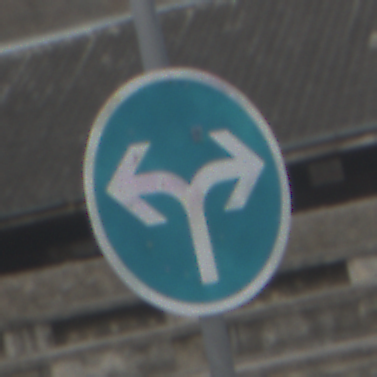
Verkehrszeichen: VorgeschriebeneFahrtrichtungRechtsOderLinks
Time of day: MorningAfternoon
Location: Outdoor (Suburban)
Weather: PartlyCloudy
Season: NotSpecified
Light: Natural